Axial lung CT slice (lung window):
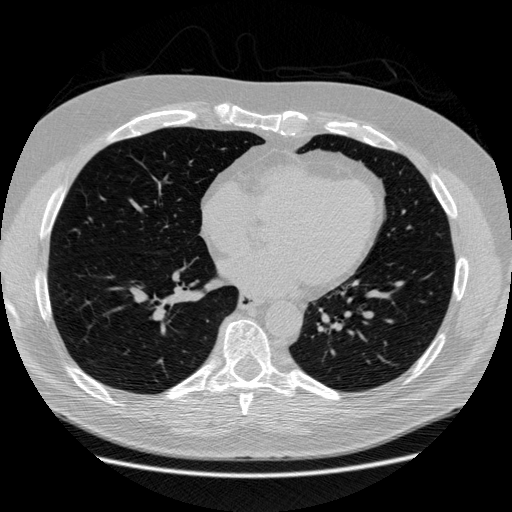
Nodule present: no